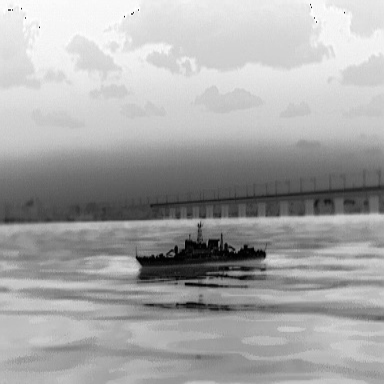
There is a warship in the infrared image.